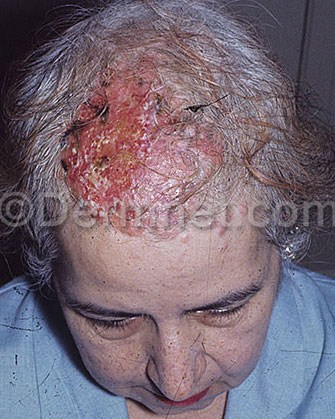
Disease: Actinic Keratosis Basal Cell Carcinoma and other Malignant Lesions